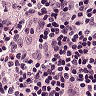
Metastatic tissue present: no